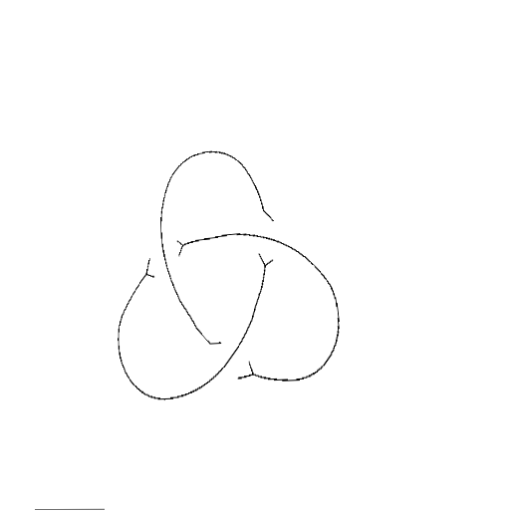
Crossing number: 3